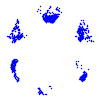
Particle: proton